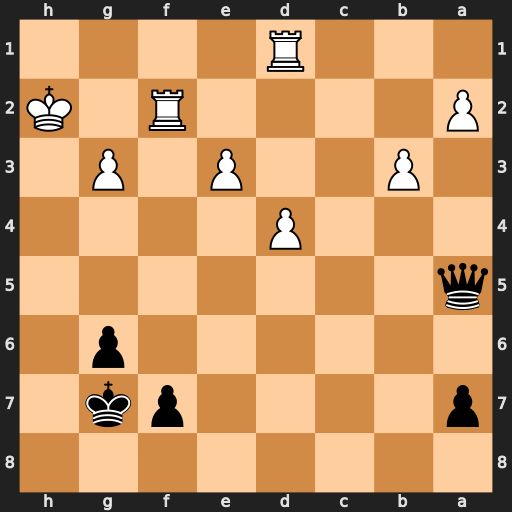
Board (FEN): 8/p4pk1/6p1/q7/3P4/1P2P1P1/P4R1K/3R4
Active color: b
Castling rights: -
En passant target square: -
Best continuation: Qh5+ Kg2 Qxd1